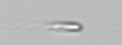
Label: flagellate_morphotype3